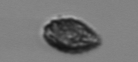
Label: Pseudochattonella_farcimen